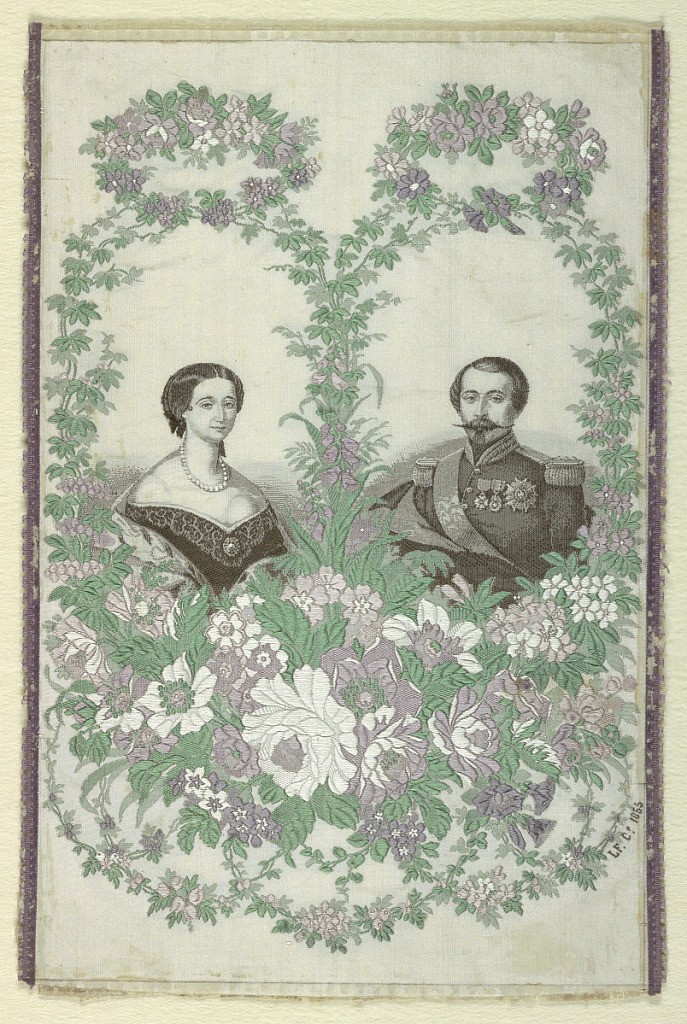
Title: Picture
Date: ca. 1865
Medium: silk Technique: jacquard woven
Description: White silk ribbon brocaded with portraits of Eugenie and Napoleon III, enclosed in much floral ornament in shades of green and lavendar; ribbon edge picoted in lavendar. At lower right, woven initials and date: LF Ce 1865.